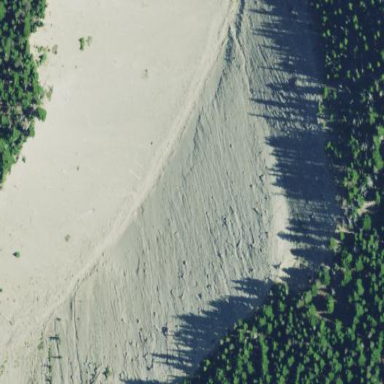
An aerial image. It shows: Scree landscape.